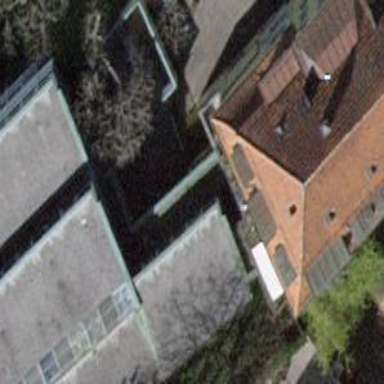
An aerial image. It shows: The building has flat roof oriented across. The roof is major part of the building.